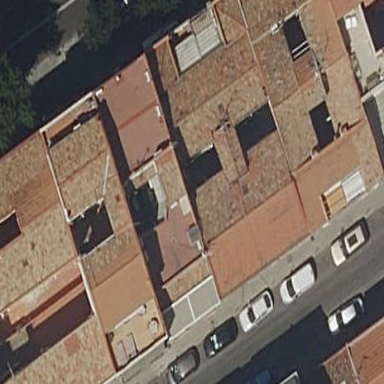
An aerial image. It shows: Image showing building with apartments.